高一 · 立体几何学
如图, 在长方体 $A B C D-A_{1} B_{1} C_{1} D_{1}$ 中, $A D=D D_{1}=1, A B=\sqrt{3}, E, F, G$ 分别为 $A B, B C, C_{1} D_{1}$ 的中点, 点 $P$ 在平面 $A B C D$ 内, 若直线 $D_{1} P / /$ 平面 $E F G$, 则线段 $D_{1} P$ 长度的最小值是 ( )

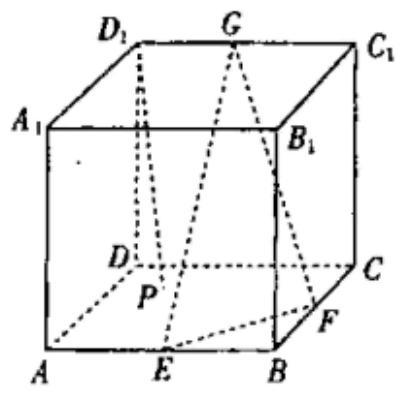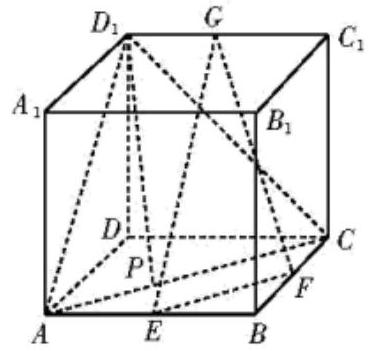
$\frac{2 \sqrt{2}}{3}$
B. $\frac{\sqrt{6}}{2}$
C. $\frac{\sqrt{5}}{2}$
D. $\frac{\sqrt{7}}{2}$
答案: D
解析: 【分析】

首先找出过 $D_{1}$ 点且与平面 $E F G$ 平行的平面, 然后在三角形内找线段 $D_{1} P$ 长度的最小值即可.

【详解】

如图, 连接 $D_{1} A, A C, D_{1} C$,

因为 $E, F, G$ 分别为 $A B, B C, C_{1} D_{1}$ 的中点,

所以 $A C / / E F, E F \not \subset$ 平面 $A C D_{1}$, 则 $E F / /$ 平面 $A C D_{1}$,

因为 $E G / / A D_{1}$, 所以同理得 $E G / /$ 平面 $A C D_{1}$,

又 $E F \cap E G=E$ ，得平面 $A C D_{1} / /$ 平面 $E F G$ ，

因为直线 $D_{1} P / /$ 平面 $E F G$,

所以点 $P$ 在直线 $A C$ 上, 在 $\triangle A C D_{1}$ 中,

有 $A D_{1}=\sqrt{2}, A C=2, C D_{1}=2$,

所以 $S_{\triangle A D_{1} C}=\frac{1}{2} \times \sqrt{2} \times \sqrt{2^{2}-\left(\frac{\sqrt{2}}{2}\right)^{2}}=\frac{\sqrt{7}}{2}$,

故当 $D_{1} P \perp A C$ 时, 线段 $D_{1} P$ 的长度最小,

有 $S_{\triangle A D_{1} C}=\frac{1}{2} \times A C \times D_{1} P \Rightarrow D_{1} P=\frac{\frac{\sqrt{7}}{2}}{\frac{1}{2} \times 2}=\frac{\sqrt{7}}{2}$.

故选: D.

【点睛】

本题考查了空间中两平面平行的证明, 等面积法求点到直线距离, 属于一般题.